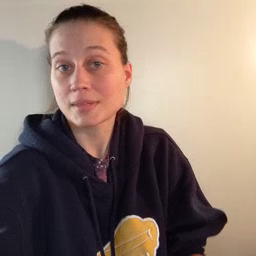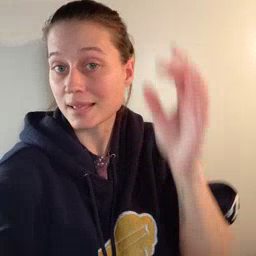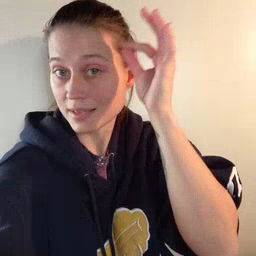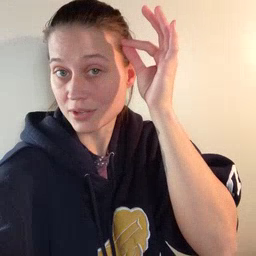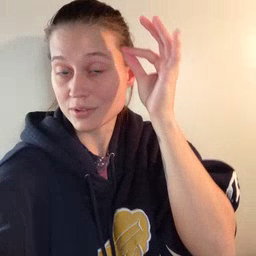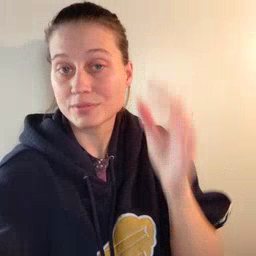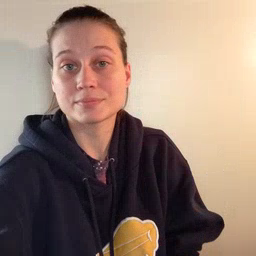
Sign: hair